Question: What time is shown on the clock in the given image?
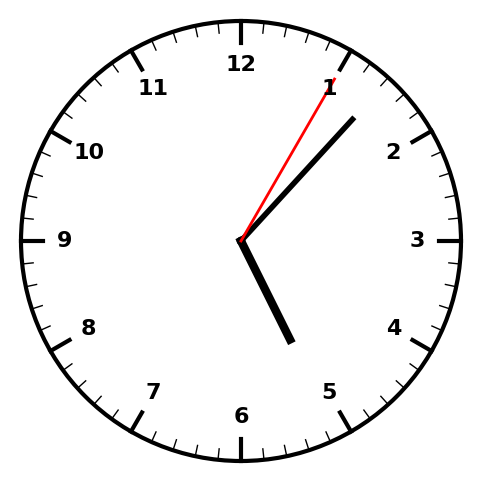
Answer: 05:07:05